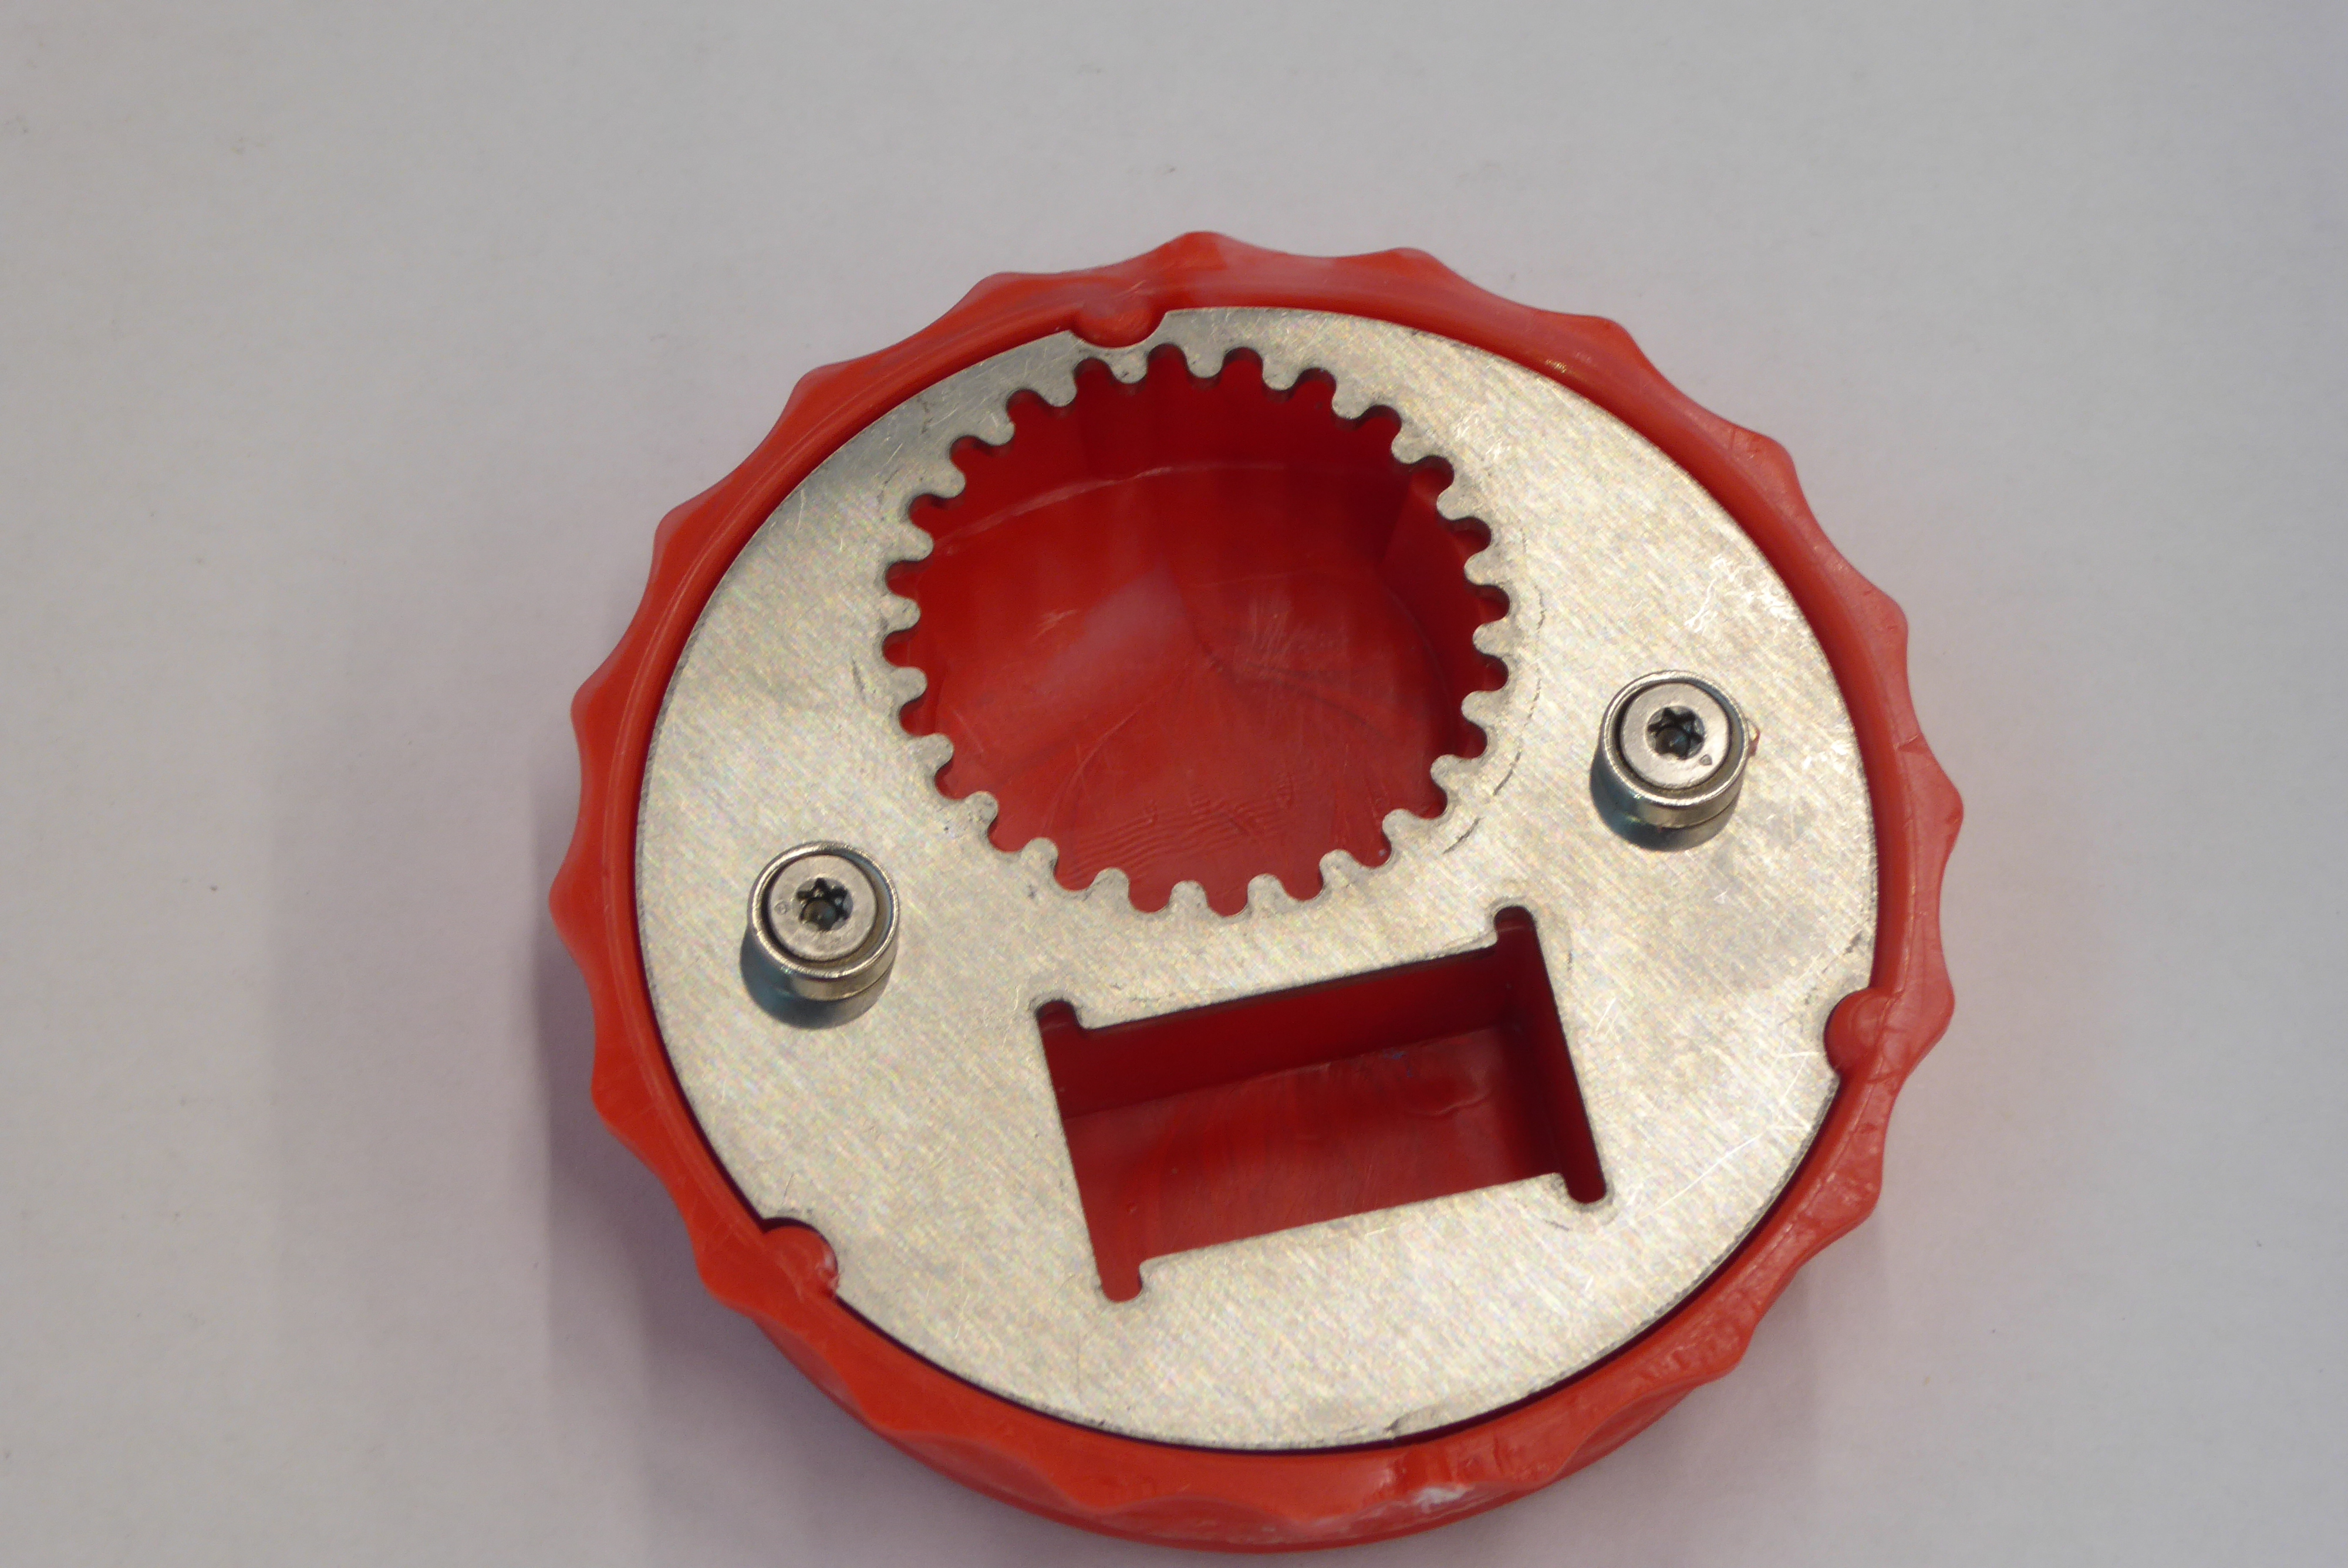
Label: Bottle Opener